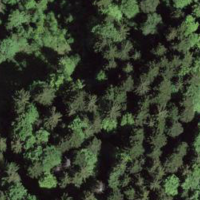
EUNIS habitat code: 43
Species observed at this site:
Petasites albus